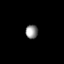
Tissue: prostate
Cell type: T cells
Senescence score: 0.7249
Nuclear area (px): 163
Mean DAPI intensity: 143.368